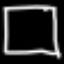
Label: square